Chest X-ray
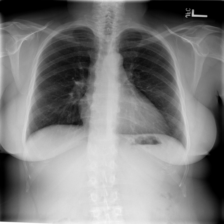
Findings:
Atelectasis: negative
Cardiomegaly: negative
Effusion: negative
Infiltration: negative
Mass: negative
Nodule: negative
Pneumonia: negative
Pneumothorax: negative
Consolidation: negative
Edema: negative
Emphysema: negative
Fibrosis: negative
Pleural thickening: negative
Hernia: negative